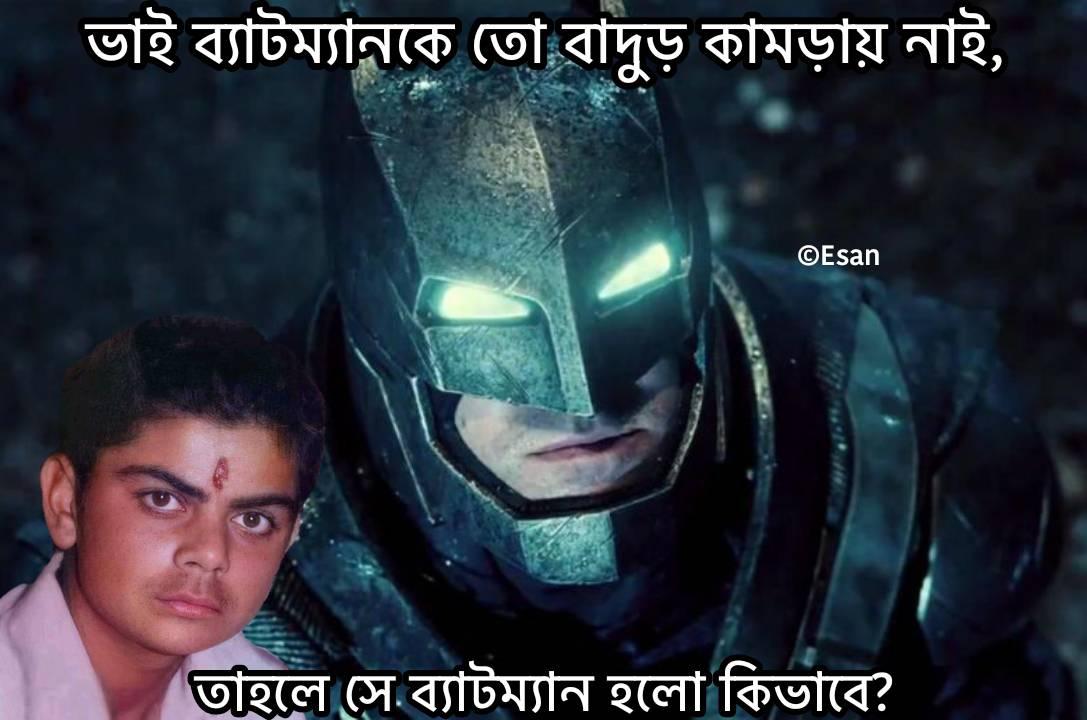
Caption: ভাই ব্যাটম্যানকে তো বাদুড় কামড়ায় নাই,   তাহলে সে ব্যাটম্যান হলো কিভাবে ?
Label: non-hate